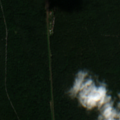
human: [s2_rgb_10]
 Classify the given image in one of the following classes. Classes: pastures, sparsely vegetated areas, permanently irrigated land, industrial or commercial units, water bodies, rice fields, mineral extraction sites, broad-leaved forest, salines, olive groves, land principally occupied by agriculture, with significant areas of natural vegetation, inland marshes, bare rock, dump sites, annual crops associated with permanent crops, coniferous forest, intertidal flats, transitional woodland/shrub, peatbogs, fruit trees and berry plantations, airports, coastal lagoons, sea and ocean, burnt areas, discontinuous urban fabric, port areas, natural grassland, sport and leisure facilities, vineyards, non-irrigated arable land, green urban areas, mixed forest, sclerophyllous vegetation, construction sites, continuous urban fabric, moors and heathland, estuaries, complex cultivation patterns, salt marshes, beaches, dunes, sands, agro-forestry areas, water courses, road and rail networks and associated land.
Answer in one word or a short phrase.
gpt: land principally occupied by agriculture, with significant areas of natural vegetation, coniferous forest, mixed forest